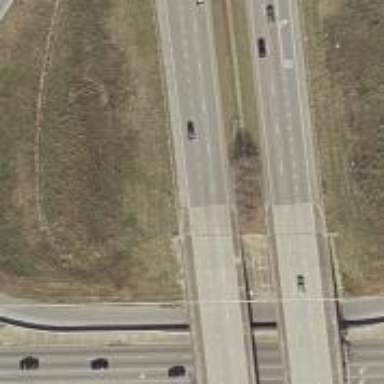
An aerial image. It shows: Expressway with dual carriageways made of asphalt at trunk level.